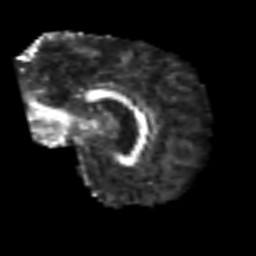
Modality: FA
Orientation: sagittal
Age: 63
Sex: male
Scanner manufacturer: siemens
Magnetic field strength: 3 T
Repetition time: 6.1 s
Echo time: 0.101 s